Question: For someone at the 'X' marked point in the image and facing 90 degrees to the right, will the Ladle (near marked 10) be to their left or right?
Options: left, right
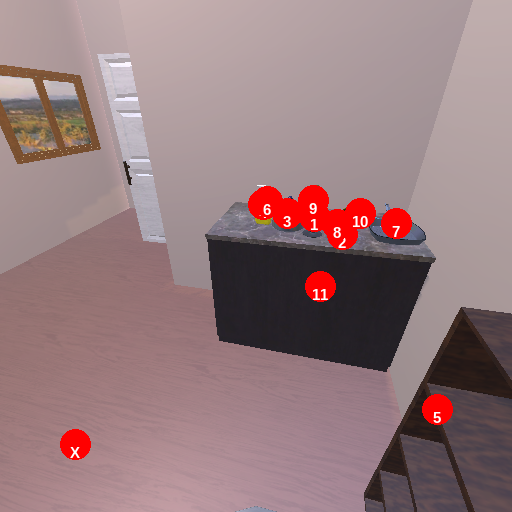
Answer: left